Question: I am having trouble distributing my Phonegap solution from TFS.
The thing is the project works fine when I created the solution and was able to upload it to TFS successfully, but when other developers gets the solution it always returns an error when building.
This is the error my co-developers are receiving

I am using:
1. Phonegap 2.4.0
2. Windows Phone 7.8 SDK
3. Visual Studio 2010
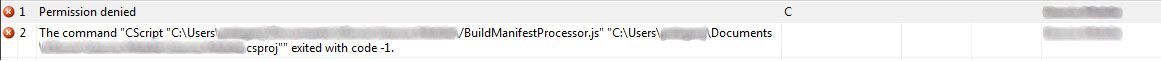
Answer: As per <URL>, find CordovaSourceDictionary.xml in the project folder and check if it is read-only. If so, make it writable.